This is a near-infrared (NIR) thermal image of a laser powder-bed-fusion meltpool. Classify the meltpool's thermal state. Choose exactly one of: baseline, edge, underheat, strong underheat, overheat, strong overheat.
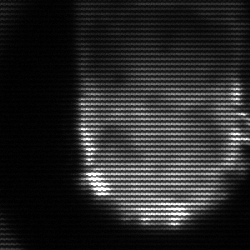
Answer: baseline